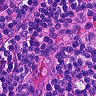
Metastatic tissue present: no